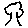
Label: tree